Question: I want data just as show in <URL>.
This is n^n results. Here V1,V2 & V3 show as column name.

Please help me.
Thanks in advance.
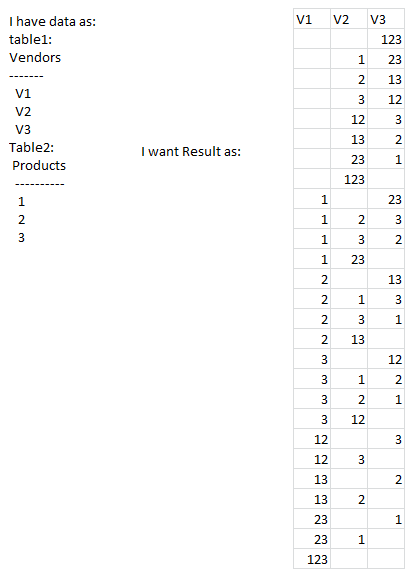
Answer: Try this:
'''
-- DROP TABLE Vendors, Products
CREATE TABLE Vendors (Vendor VARCHAR(10) PRIMARY KEY)
CREATE TABLE Products (Product VARCHAR(10) PRIMARY KEY)
GO
INSERT INTO dbo.Vendors VALUES ('V1'),('V2'),('V3')
INSERT INTO dbo.Products VALUES ('1'),('2'),('3')
DECLARE @SQL VARCHAR(8000)=(
SELECT 'SELECT '+SUBSTRING(CONVERT(VARCHAR(8000),(
SELECT ','+SUBSTRING(CONVERT(VARCHAR(8000),(
SELECT '+CASE WHEN P'+Product+'='''+Vendor+''' THEN '''+Product+''' ELSE '''' END'
FROM dbo.Products
FOR XML PATH(''), TYPE
)),2,8000)+' AS '+Vendor
FROM dbo.Vendors
FOR XML PATH(''),TYPE
)),2,8000)
+' FROM '+SUBSTRING(CONVERT(VARCHAR(8000),(
SELECT ',(VALUES '+SUBSTRING(CONVERT(VARCHAR(8000),(
SELECT ',('''+Vendor+''')'
FROM dbo.Vendors
FOR XML PATH (''), TYPE
)),2,8000)+') P'+Product+' (P'+Product+')'
FROM dbo.Products
FOR XML PATH(''), TYPE
)),2,8000)
)
EXEC(@SQL)
'''
Razvan